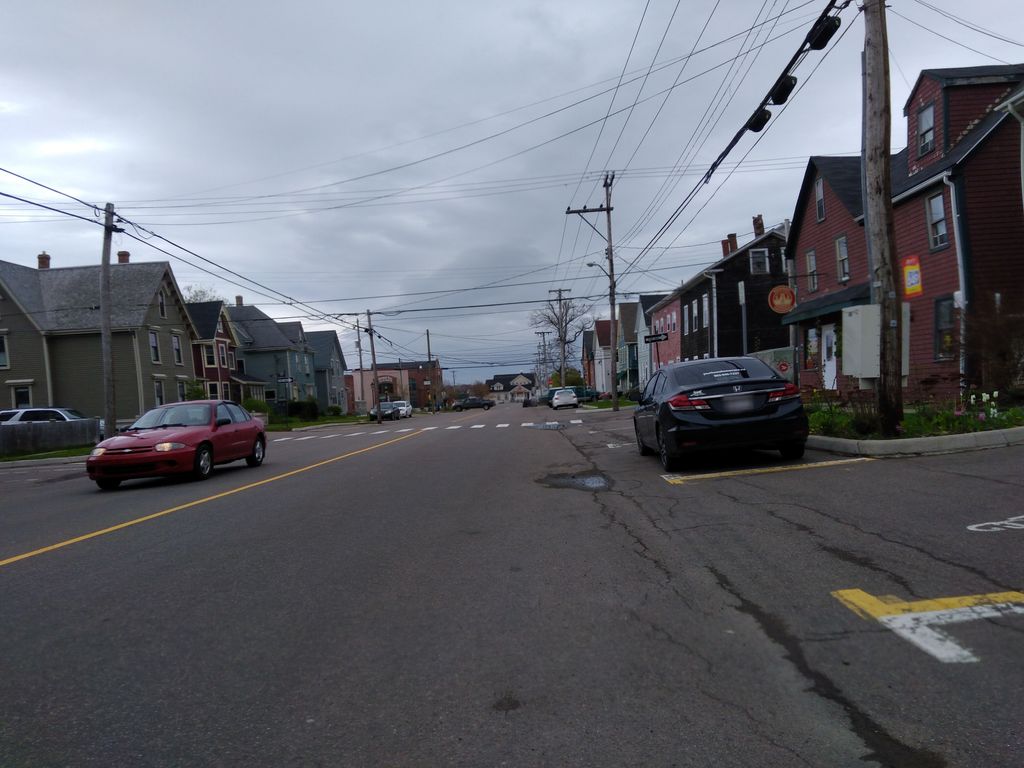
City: charlottetown